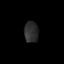
Tissue: lung
Cell type: Others
Senescence score: 0.1747
Nuclear area (px): 289
Mean DAPI intensity: 45.183